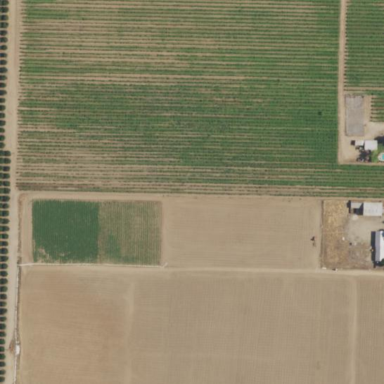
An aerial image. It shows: Vineyard growing grapes.